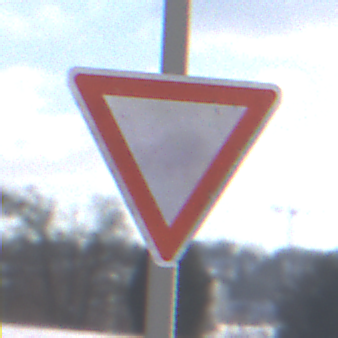
Verkehrszeichen: VorfahrtGewaehren
Umgebung: Outdoor, Nature
Tageszeit: MorningAfternoon
Wetter: PartlyCloudy
Licht: Natural
Jahreszeit: Winter
Kontrast: HighContrast